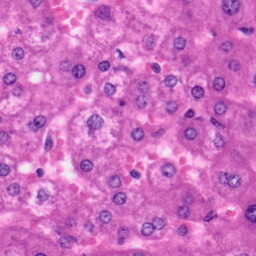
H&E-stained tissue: Liver